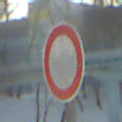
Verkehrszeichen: VerbotFahrzeugeAllerArt
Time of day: MorningAfternoon
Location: Outdoor (Suburban)
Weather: PartlyCloudy
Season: NotSpecified
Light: Natural